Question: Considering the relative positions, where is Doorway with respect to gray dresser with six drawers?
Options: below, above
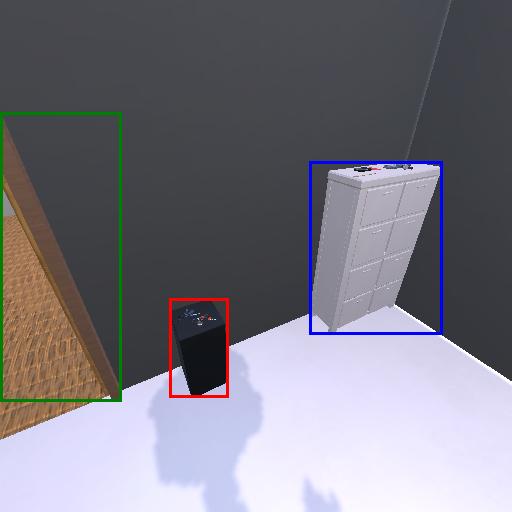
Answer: below